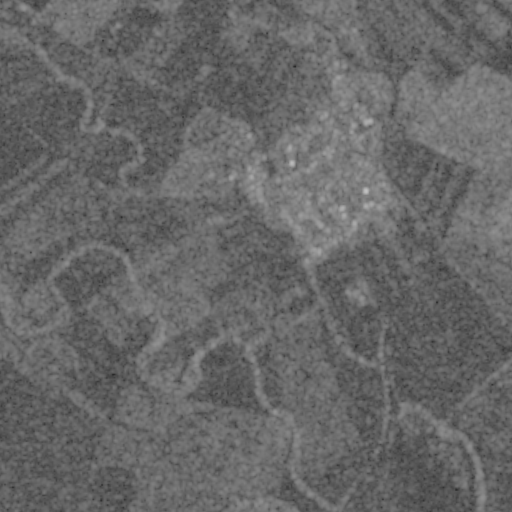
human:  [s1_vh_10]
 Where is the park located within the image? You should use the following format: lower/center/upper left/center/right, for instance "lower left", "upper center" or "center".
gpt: The park is located in the upper center of the image.
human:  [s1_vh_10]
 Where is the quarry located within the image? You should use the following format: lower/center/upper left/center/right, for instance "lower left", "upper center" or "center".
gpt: The quarry is located in the upper left of the image.
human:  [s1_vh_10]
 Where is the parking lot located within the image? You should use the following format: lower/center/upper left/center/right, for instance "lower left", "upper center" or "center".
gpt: There is no parking lot in the image.

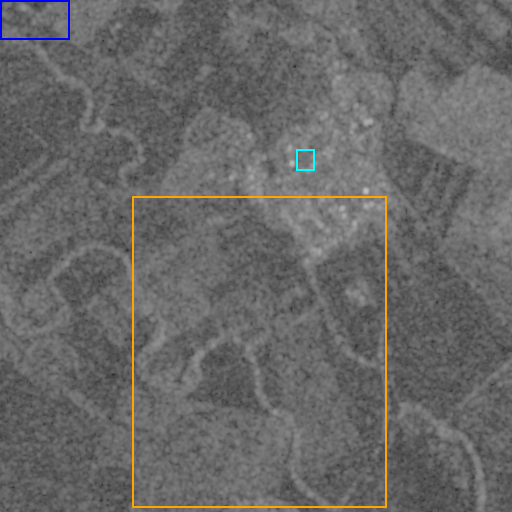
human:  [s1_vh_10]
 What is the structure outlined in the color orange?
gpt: The structure outlined in orange is a crop field.
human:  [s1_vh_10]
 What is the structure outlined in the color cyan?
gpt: The structure outlined in cyan is a park.
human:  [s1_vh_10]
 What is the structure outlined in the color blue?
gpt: The structure outlined in blue is a quarry.
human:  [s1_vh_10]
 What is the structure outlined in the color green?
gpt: There is no green outline.